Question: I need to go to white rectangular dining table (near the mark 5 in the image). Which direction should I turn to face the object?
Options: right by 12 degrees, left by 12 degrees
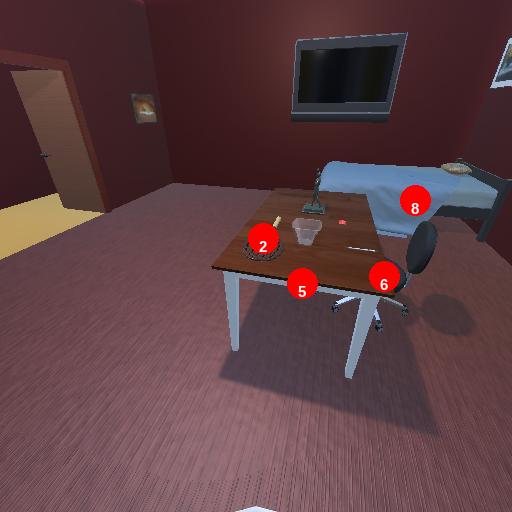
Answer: right by 12 degrees